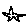
Label: star